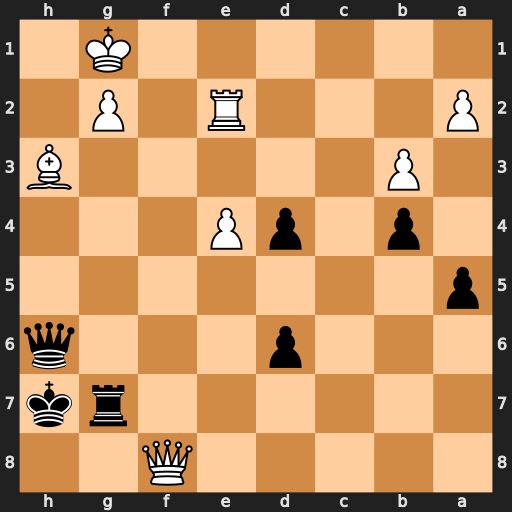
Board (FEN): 5Q2/6rk/3p3q/p7/1p1pP3/1P5B/P3R1P1/6K1
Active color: b
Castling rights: -
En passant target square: -
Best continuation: Rxg2+ Bxg2 Qxf8